Field crop: maize
Growth stage: 2
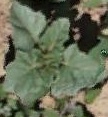
Species: datura